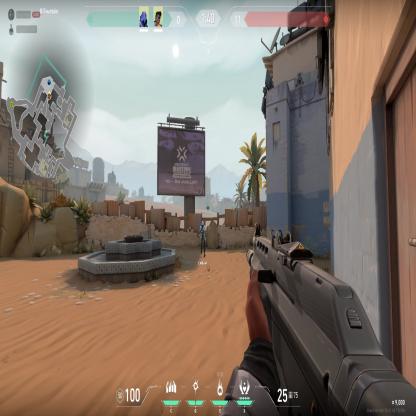
Label: teammate